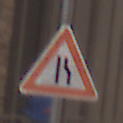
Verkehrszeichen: EinseitigVerengteFahrbahnRechts
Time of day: Midday
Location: Outdoor (Urban)
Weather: PartlyCloudy
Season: NotSpecified
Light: Natural